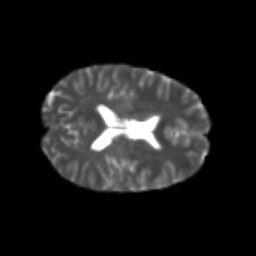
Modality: T2w
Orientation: axial
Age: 20
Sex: female
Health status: healthy
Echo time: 0.074 s